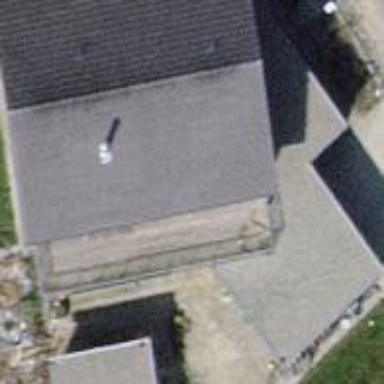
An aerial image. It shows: Simple house.